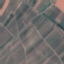
Land use / land cover: PermanentCrop